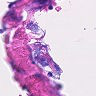
Metastatic tissue present: no